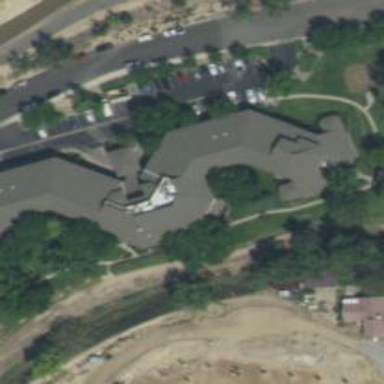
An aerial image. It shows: Building.